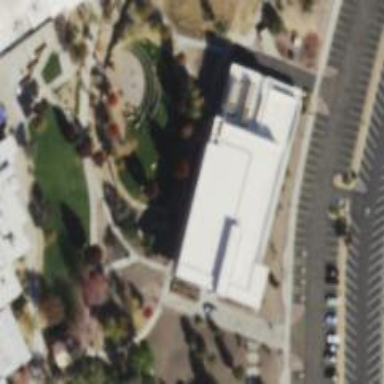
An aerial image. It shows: University building that houses library.